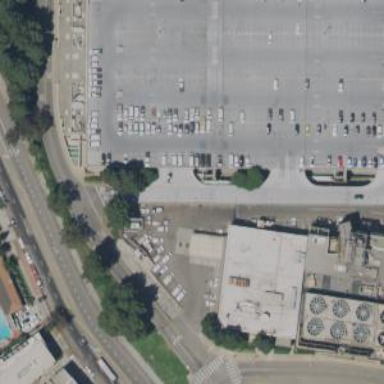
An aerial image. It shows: Multi-storey parking area with asphalt surface.